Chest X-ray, PA view. Patient: 27 years old, sex M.
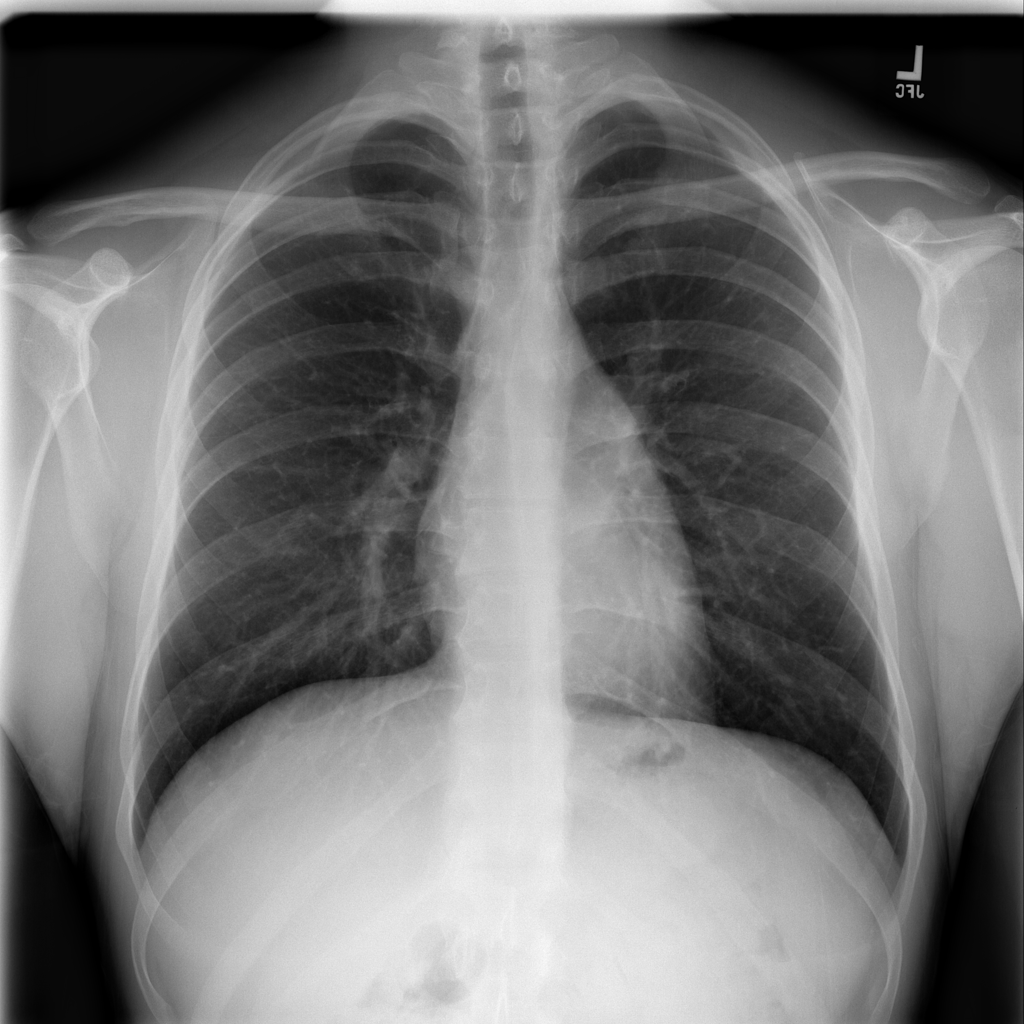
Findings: No Finding